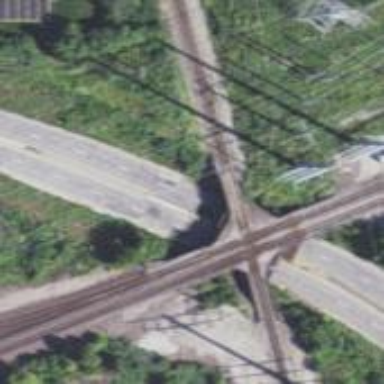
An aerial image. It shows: Railway crossing.